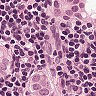
Metastatic tissue present: yes